Question: Recently after the latest chrome update version 42, NPAPI support was disabled by default in Chrome thus effectively dropping support for Silverlight, Java, Facebook Video and other similar NPAPI based plugins.As per the chromium developer <URL> we can temporarily re-enable NPAPI by overriding via
<URL>. However this option will be there only till Sept 2015.They have also mentioned that this wait is for mission-critical plugins to make transition.

We are using an enterprise plugin and we have some dependency on chrome , to make the transition we have to re-implement the plugin.
and , guys please shade some light on this.
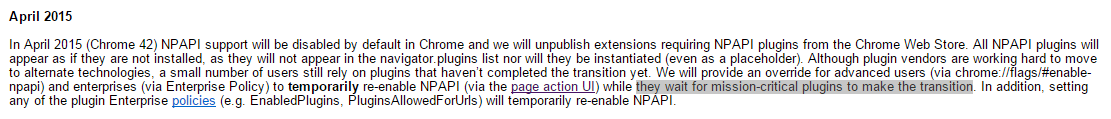
Answer: It really depends on what exactly your plugin needs to do; FireBreath 2 is nearly ready and supports plugins in Chrome via native messaging, however:
- For Chrome you must install an extension as well as installing the binary (the binary installer can trigger the extension install, but must be confirmed by the user)- There is no direct drawing model, so you'd need to use a javascript layer to draw and access it from the plugin- All APIs of FireBreath 2 plugins are now asynchronous.- FireBreath 2 is not quite ready, though you're welcome to help us get it ready.
Other options include Native Client, which has much better drawing support but is sandboxed, and Emscripten which allows you to compile C++ to javascript and is shockingly fast, but is also of course sandboxed. You could also write your own native messaging host to do what you need.
As @smorgan says, there is no one solution that is a drop-in replacement.